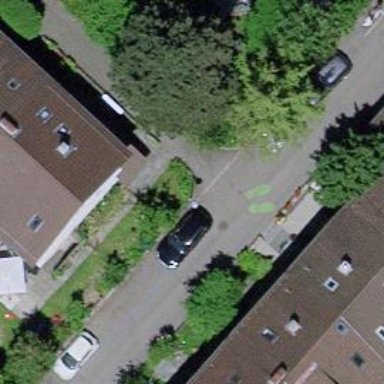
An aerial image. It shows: Living street.